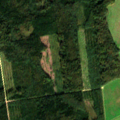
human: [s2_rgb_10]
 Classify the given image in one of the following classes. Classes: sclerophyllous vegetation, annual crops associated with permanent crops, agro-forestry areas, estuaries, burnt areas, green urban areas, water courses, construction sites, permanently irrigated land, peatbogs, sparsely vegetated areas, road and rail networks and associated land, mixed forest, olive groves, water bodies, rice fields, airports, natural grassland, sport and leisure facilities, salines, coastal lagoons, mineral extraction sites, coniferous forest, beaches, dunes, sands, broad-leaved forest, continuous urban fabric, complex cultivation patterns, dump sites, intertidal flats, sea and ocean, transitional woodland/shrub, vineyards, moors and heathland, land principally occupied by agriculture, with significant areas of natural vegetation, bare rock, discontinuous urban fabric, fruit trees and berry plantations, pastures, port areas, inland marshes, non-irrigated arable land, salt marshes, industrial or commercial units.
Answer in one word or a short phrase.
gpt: non-irrigated arable land, coniferous forest, mixed forest